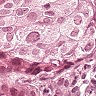
Metastatic tissue present: yes